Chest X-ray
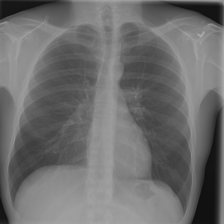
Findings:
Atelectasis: negative
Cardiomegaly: negative
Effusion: negative
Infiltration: negative
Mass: negative
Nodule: negative
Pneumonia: negative
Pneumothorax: negative
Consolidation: negative
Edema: negative
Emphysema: negative
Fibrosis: negative
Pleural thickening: negative
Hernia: negative